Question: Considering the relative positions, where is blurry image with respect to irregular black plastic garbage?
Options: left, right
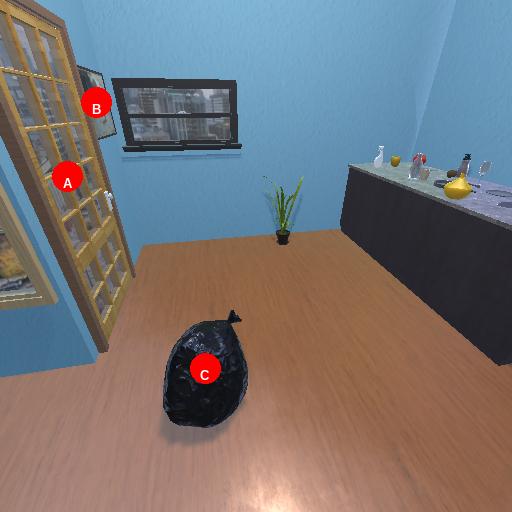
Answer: left